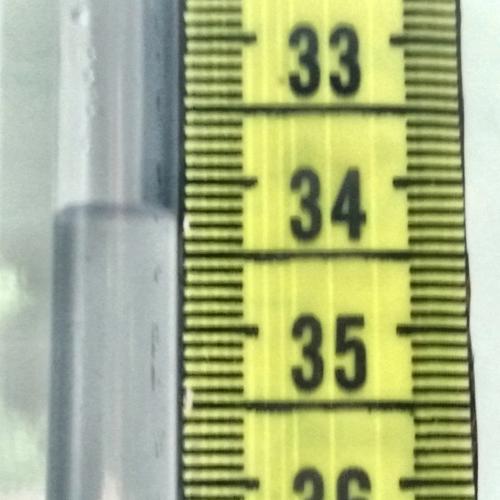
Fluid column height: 34.2 cm